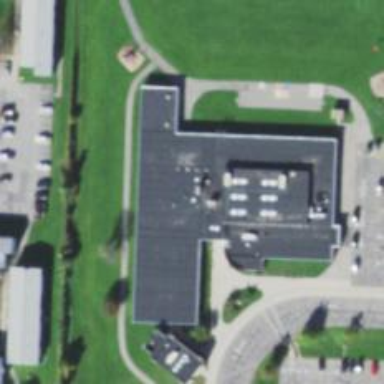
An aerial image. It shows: School.